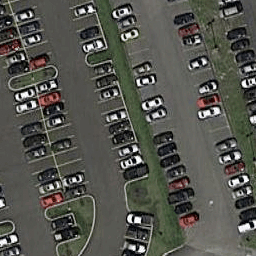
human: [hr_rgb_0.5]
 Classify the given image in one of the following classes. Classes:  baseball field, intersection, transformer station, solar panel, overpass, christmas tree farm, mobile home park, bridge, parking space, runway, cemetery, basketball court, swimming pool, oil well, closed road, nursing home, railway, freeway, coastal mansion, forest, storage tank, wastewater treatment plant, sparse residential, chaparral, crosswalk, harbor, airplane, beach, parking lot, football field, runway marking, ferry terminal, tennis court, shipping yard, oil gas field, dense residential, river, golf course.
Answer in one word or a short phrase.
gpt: parking lot